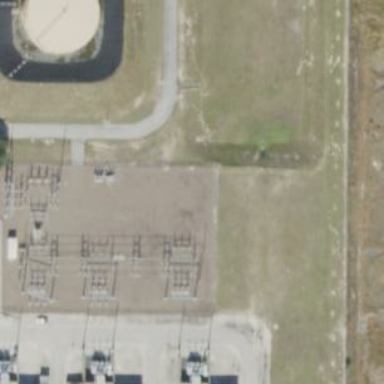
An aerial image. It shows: Outdoor power substation surrounded by fence. This substation is used for switching purposes.